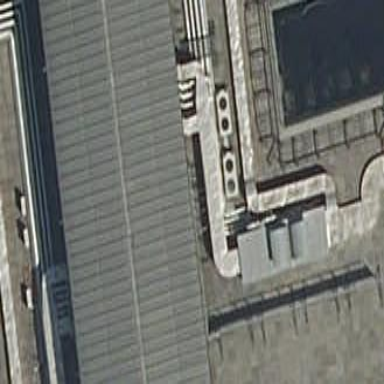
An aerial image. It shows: View of roof of building.